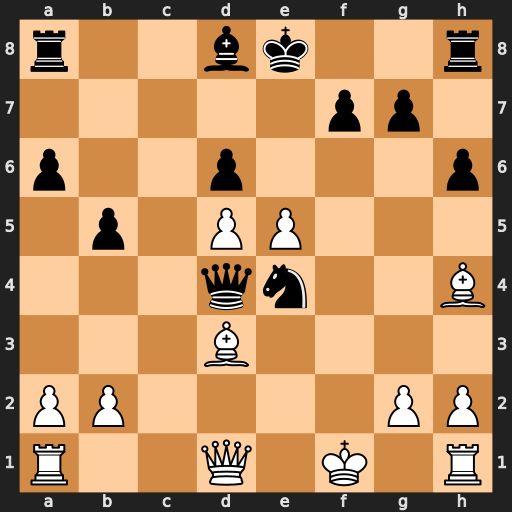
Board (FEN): r2bk2r/5pp1/p2p3p/1p1PP3/3qn2B/3B4/PP4PP/R2Q1K1R
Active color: w
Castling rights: kq
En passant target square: -
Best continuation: Bxb5+ axb5 Qxd4